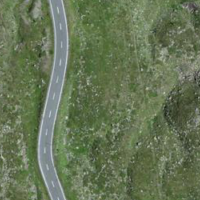
EUNIS habitat code: 31
Species observed at this site:
Marmota marmota
Saxifraga aizoides
Tussilago farfara